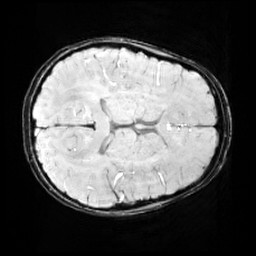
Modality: SWI
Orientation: axial
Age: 10
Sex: female
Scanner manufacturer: siemens
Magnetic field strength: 3 T
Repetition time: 0.027 s
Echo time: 0.02 s